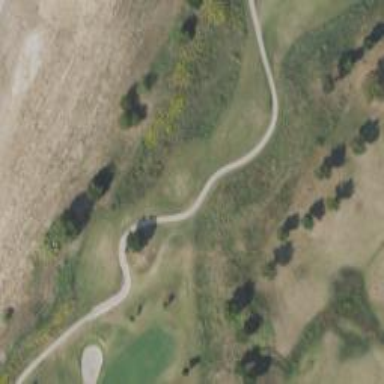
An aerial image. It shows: Service road designated as golf cart path.